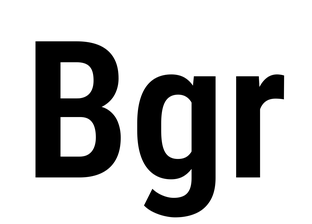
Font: Roboto_Condensed_SemiBold